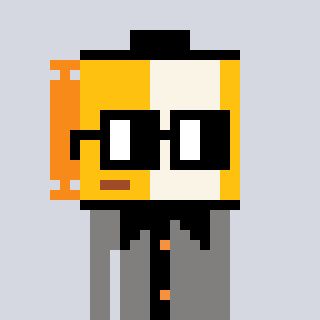
a pixel art character with square black glasses, a film roll-shaped head and a bluegrey-colored body on a cool background